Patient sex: F
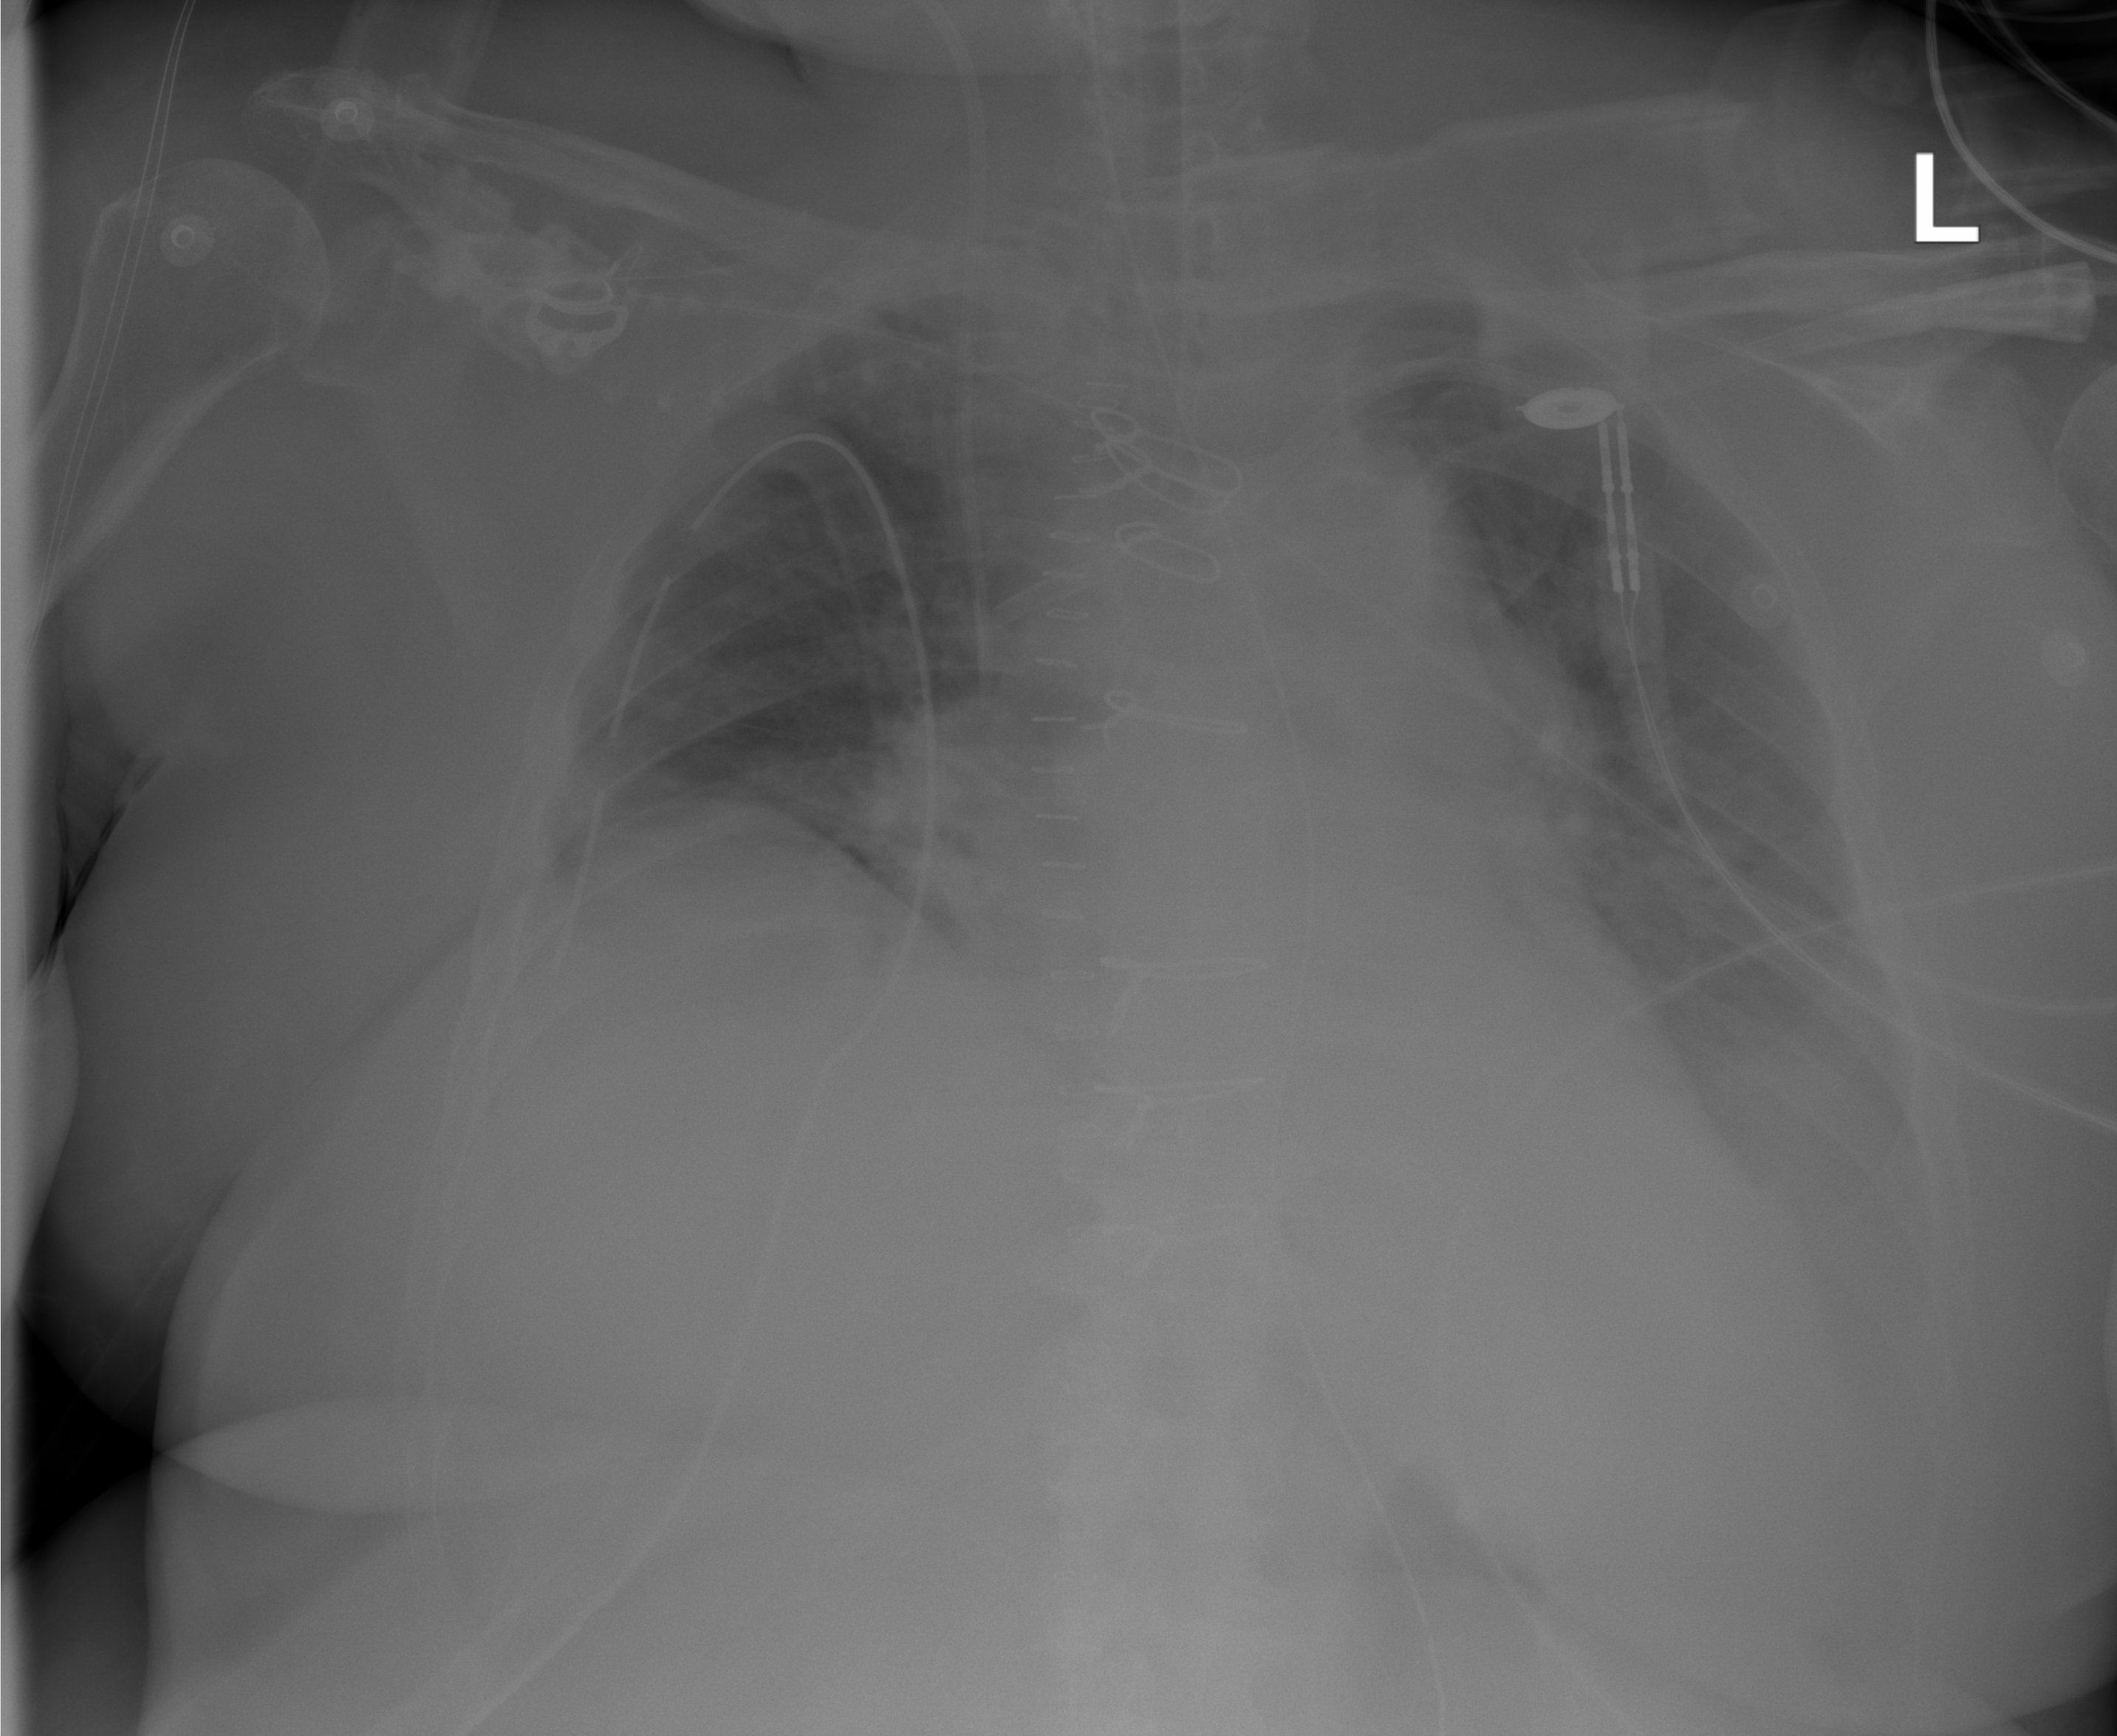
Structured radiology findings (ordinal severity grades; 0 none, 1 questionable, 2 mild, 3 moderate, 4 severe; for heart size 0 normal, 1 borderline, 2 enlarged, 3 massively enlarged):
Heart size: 2
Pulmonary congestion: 0
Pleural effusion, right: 0
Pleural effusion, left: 2
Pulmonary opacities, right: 0
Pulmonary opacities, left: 0
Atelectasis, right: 0
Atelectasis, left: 2